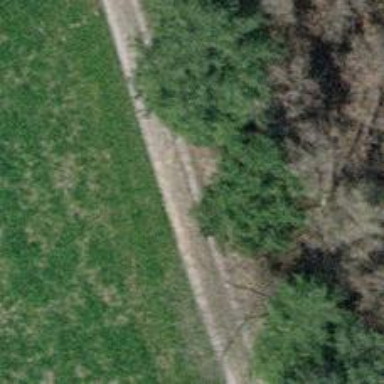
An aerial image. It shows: Track road with grade3 tracktype.